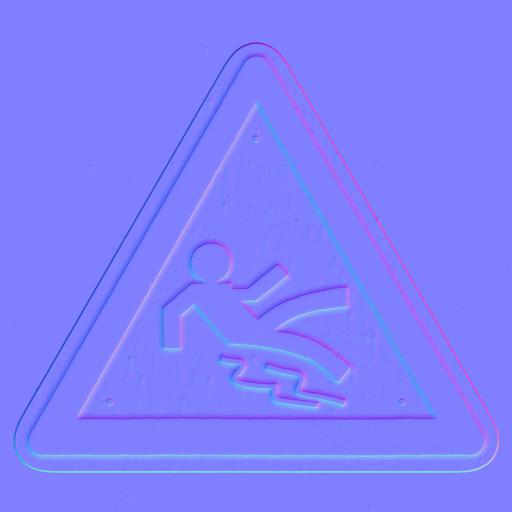
black danger floor sign slippery warning yellow